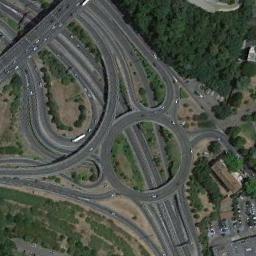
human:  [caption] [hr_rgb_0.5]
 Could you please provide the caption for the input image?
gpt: This overpass intersects the road at right angle .

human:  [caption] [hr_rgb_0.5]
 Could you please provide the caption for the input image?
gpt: The intricated overpasses is over the roads and a grove of trees is next to the overpass .

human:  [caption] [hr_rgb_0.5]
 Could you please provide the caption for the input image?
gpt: There are many overpasses of different lengths .

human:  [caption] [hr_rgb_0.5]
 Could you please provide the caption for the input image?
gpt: The overpass is next to some trees and a parking lot .

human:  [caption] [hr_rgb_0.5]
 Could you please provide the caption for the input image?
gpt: There are many green trees around the overpass .